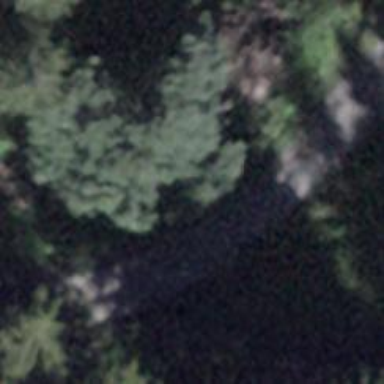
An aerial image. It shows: Culvert tunnel.